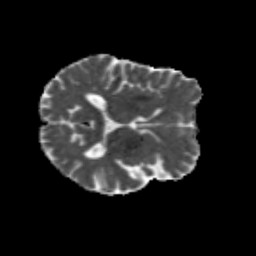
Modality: MD
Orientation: axial
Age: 49
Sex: male
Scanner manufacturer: siemens
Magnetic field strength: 3 T
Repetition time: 4.71 s
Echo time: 0.0906 s